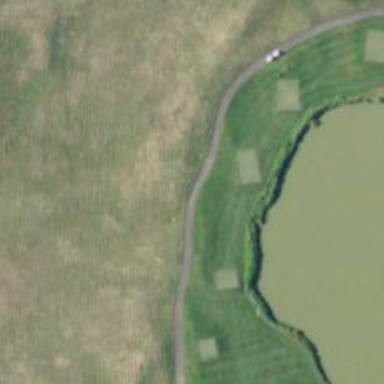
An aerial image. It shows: Footway that doubles as golf path.